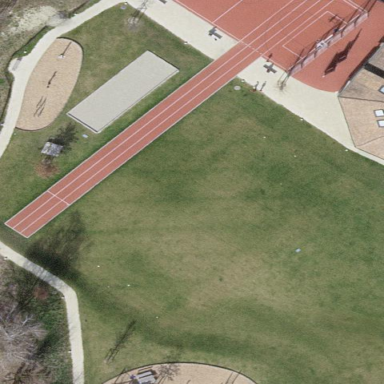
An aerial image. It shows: Athletics track located on leisure land.